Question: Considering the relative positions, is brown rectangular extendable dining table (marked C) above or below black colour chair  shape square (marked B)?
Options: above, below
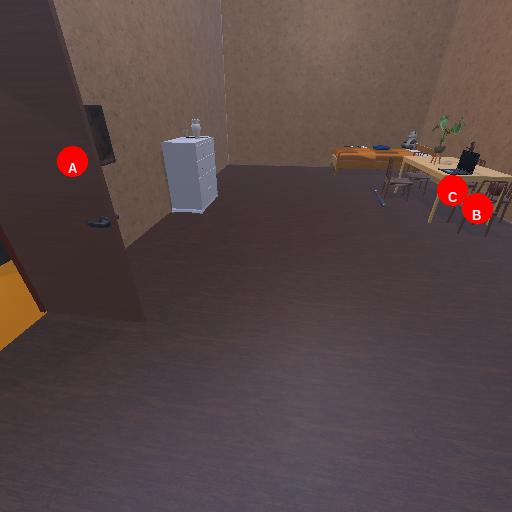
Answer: above